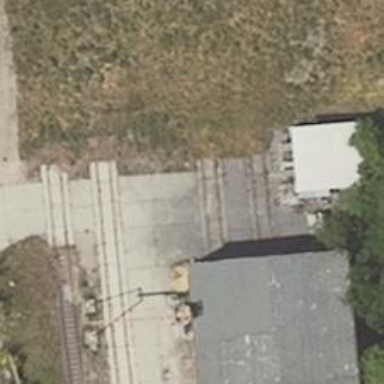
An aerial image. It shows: Yard meant for services.